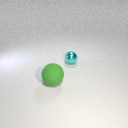
large green rubber sphere to the left of small cyan metal sphere